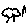
Label: tree